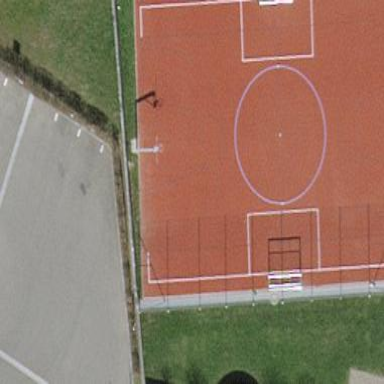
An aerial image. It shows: Multi-sport pitch on leisure land.